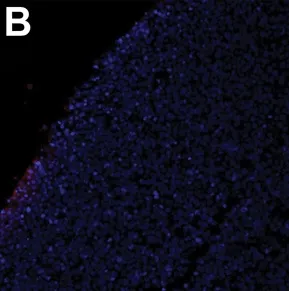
WU polyomavirus antigen in respiratory epithelial cells from lungs transplanted into a recipient (28-year-old woman) with Job syndrome. Immunofluorescence of 293T cells transfected with pDEST26-WU-virus protein 1 and stained with A) WU virus protein 1 polyclonal antibody (NN-Ab01) or B) preimmune serum. C) Double immunofluorescence with NN-Ab01 (red) and a monoclonal antibody against cytokeratin (green) showing a double-positive cell from the bronchoalveolar lavage specimen.
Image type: pathology (immunostaining)